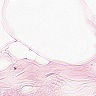
Metastatic tissue present: no